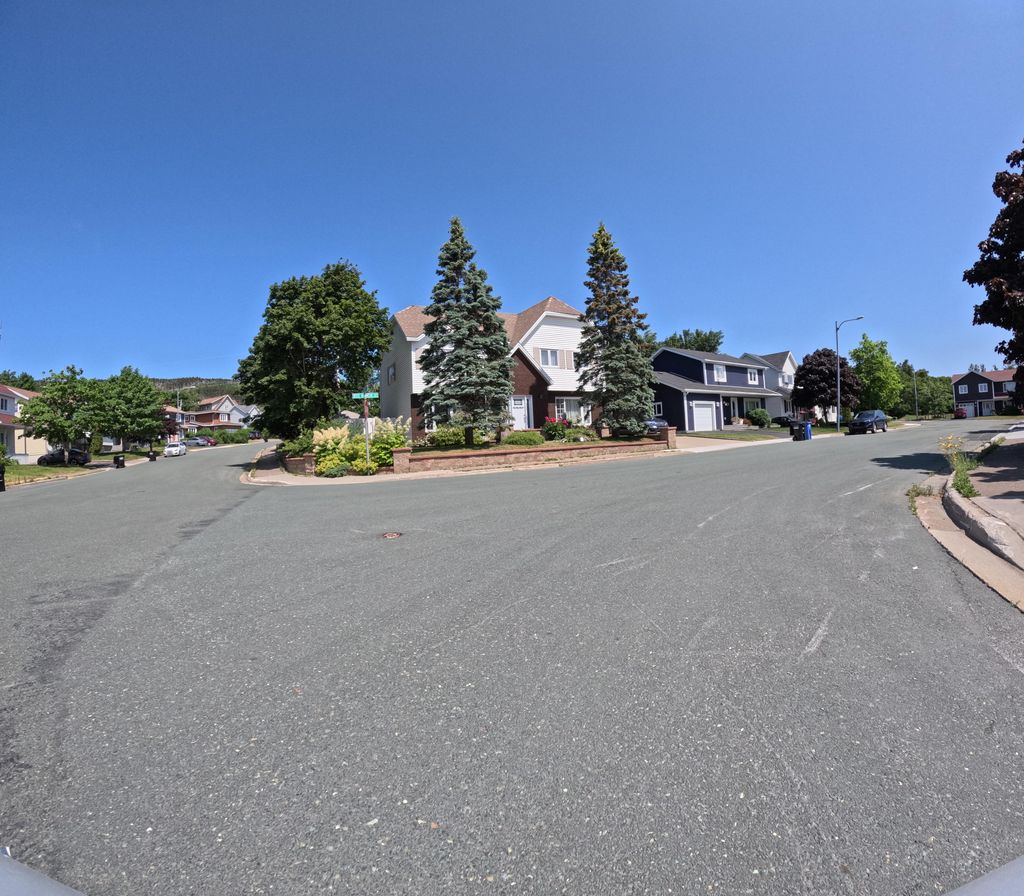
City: st_johns